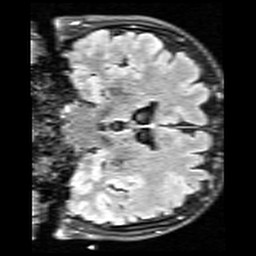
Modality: FLAIR
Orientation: coronal
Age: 69
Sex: female
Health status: healthy
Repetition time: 12 s
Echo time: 0.095 s